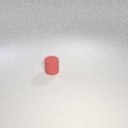
small red rubber cylinder